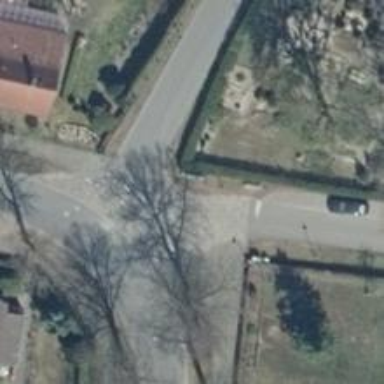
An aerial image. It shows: Sidewalk.